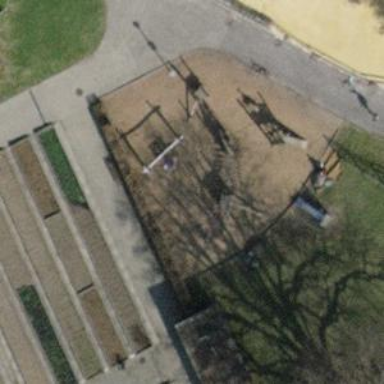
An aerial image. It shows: Playground area for leisure activities on the land.